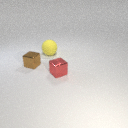
large yellow rubber sphere to the left of small red metal cube